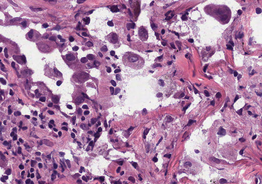
Tumor epithelial tissue: yes
Tumor-associated stroma tissue: yes
Normal tissue: no